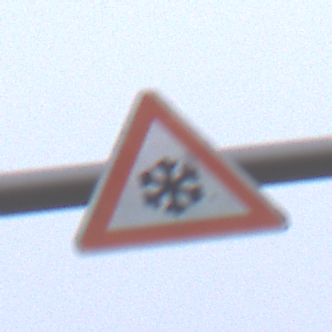
Verkehrszeichen: SchneeOderEisglaette
Umgebung: Outdoor, RoadRail
Tageszeit: MorningAfternoon
Wetter: Overcast
Licht: Natural
Jahreszeit: NotSpecified
Kontrast: LowContrast